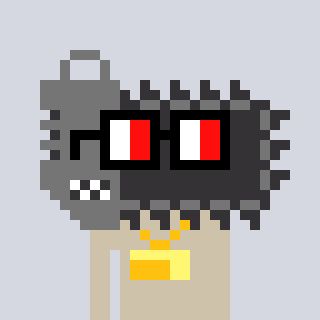
a pixel art character with square glasses with black frames and red eyes, a chainsaw-shaped head and a bege-colored body on a cool background